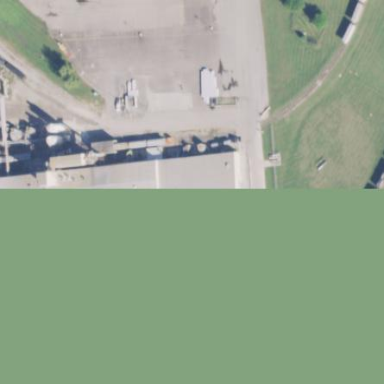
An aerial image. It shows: Industrial building.